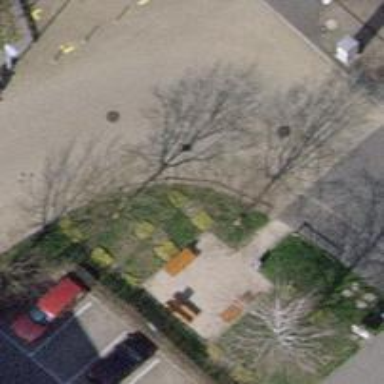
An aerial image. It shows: Bench for seating.